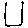
Label: circle